Question: I have a worksheet (Sheet2) where there are pasted rows at Columns B:D at different row numbers.
These row numbers actually correspond with the row numbers in worksheet (Sheet1) which are blank and I wish to paste the cells dynamically into Columns C:E.
I have the following code which allows me to copy the row from Columns B:D based on a text value = "LAW" and paste in Sheet1 as long as I know the range of the cell in Column C.
I suppose what I am looking for is the equivalent of when "LAW" is found, match the row with the one in Sheet1 and paste at Column C. A loop is necessary as there are other instances where "LAW" is found and these cells need to be pasted at the appropriate cell range.
'''
Dim WBT As Workbook
Dim WSD1 As Worksheet
Dim WSD2 As Worksheet
Set WBT = Workbooks("Invoices.csv")
Set WSD1 = WBT.Worksheets("Sheet1")
Set WSD2 = WBT.Worksheets("Sheet2")
Set r2 = WSD1.Range("C11")
With WSD2
N = .Cells(Rows.Count, "B").End(xlUp).row
For i = 1 To N
If .Cells(i, "B").Value = "LAW" Then
Set r1 = Range(.Cells(i, "B"), .Cells(N, "D"))
r1.Copy r2
End If
Next i
End With
'''
I found it rather difficult to come up with a failsafe solution however, I hope someone can give me a few pointers as how I should go about this.
The example below demonstrates that I want to look for the rows in Sheet2 and paste them at the highlighted points in Sheet1. If there is a way of dynamically saying If Text in Column B on Sheet2 = LAW then copy that row (from Columns B to D) to the equivalent row in Sheet1. In my example I have two instances where this occurs.

Following the success of the amendment to the script by @SJR I then struck a problem where the Workbook had many many sheets. So I modified the code and used a function to test if a sheet exists (default is Not)
'''
Function SheetExists(shtName As String, Optional wb As Workbook) As Boolean
Dim sht As Worksheet
If wb Is Nothing Then Set wb = ThisWorkbook
On Error Resume Next
Set sht = wb.Sheets(sht)
On Error Resume Next
SheetExists = Not sht Is Nothing
End Function
'''
and duplicated the code as follows:
'''
Dim r1 As Range
Dim r2 As Range
Dim N As Long
Set r2 = WSD1.Range("C1:C100")
With WSD2
If Not SheetExists("Sheet1") Then
N = .Cells(Rows.Count, "B").End(xlUp).row
For i = 1 To N
If .Cells(i, "B").Value = "LAW" Then
Set r1 = Range(.Cells(i, "B"), .Cells(i, "D"))
r1.Copy WSD1.Cells(i, "C")
End If
Next i
Else
On Error Resume Next
End If
End With
With WSD3
If Not SheetExists("Sheet2") Then
N = .Cells(Rows.Count, "B").End(xlUp).row
For i = 1 To N
If .Cells(i, "B").Value = "LAW" Then
Set r1 = Range(.Cells(i, "B"), .Cells(i, "D"))
r1.Copy WSD1.Cells(i, "C")
End If
Next i
Else
On Error Resume Next
End If
End With
'''
Although this works fine where the workbook has 2 sheets it falls over on the second script referencing WSD3 at 'N = .Cells(Rows.Count, "B").End(xlUp).row'with run time error '91'. By stepping through the code I find that the variable for R1 comes up with the message if you hover over the Range???? Although I tried to figure out why it is saying the variable is not set I am confused.
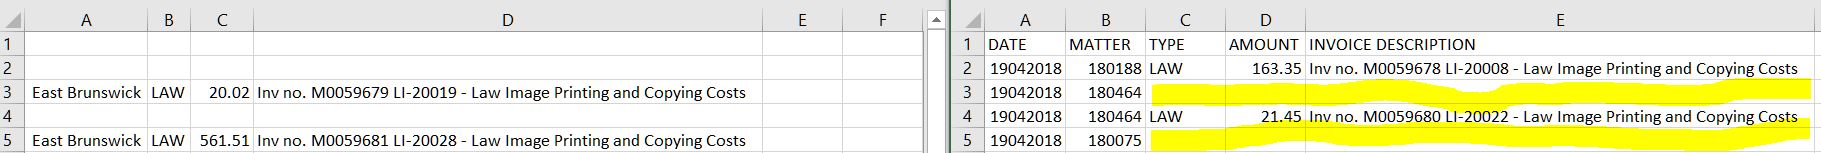
Answer: Can you try this? Think you had an errant N in the line assigning r1.
'''
Sub x()
Dim WBT As Workbook
Dim WSD1 As Worksheet
Dim WSD2 As Worksheet, N As Long
Set WBT = Workbooks("Invoices.csv")
Set WSD1 = WBT.Worksheets("Sheet1")
Set WSD2 = WBT.Worksheets("Sheet2")
Set r2 = WSD1.Range("C11")
With WSD2
N = .Cells(Rows.Count, "B").End(xlUp).Row
For i = 1 To N
If .Cells(i, "B").Value = "LAW" Then
Set r1 = .Range(.Cells(i, "B"), .Cells(i, "D"))
r1.Copy WSD1.Cells(i, "C")
End If
Next i
End With
End Sub
'''